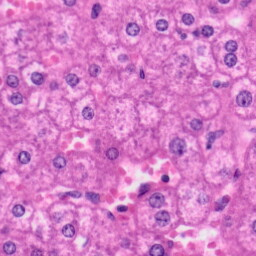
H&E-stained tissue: Liver